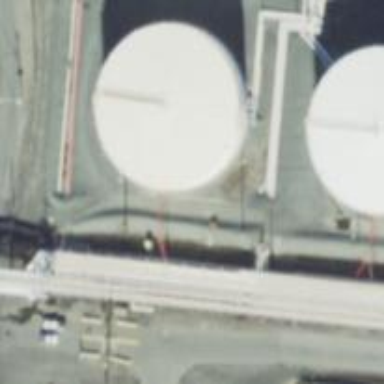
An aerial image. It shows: Storage tank which is man-made.